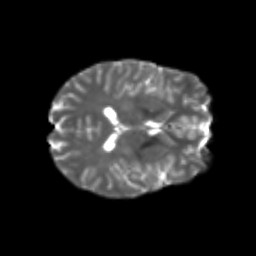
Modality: T2w
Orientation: axial
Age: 20
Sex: female
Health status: healthy
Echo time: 0.074 s